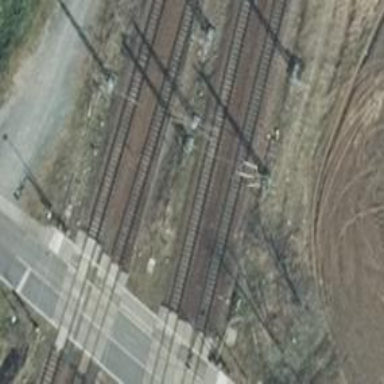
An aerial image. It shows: Railway signal.